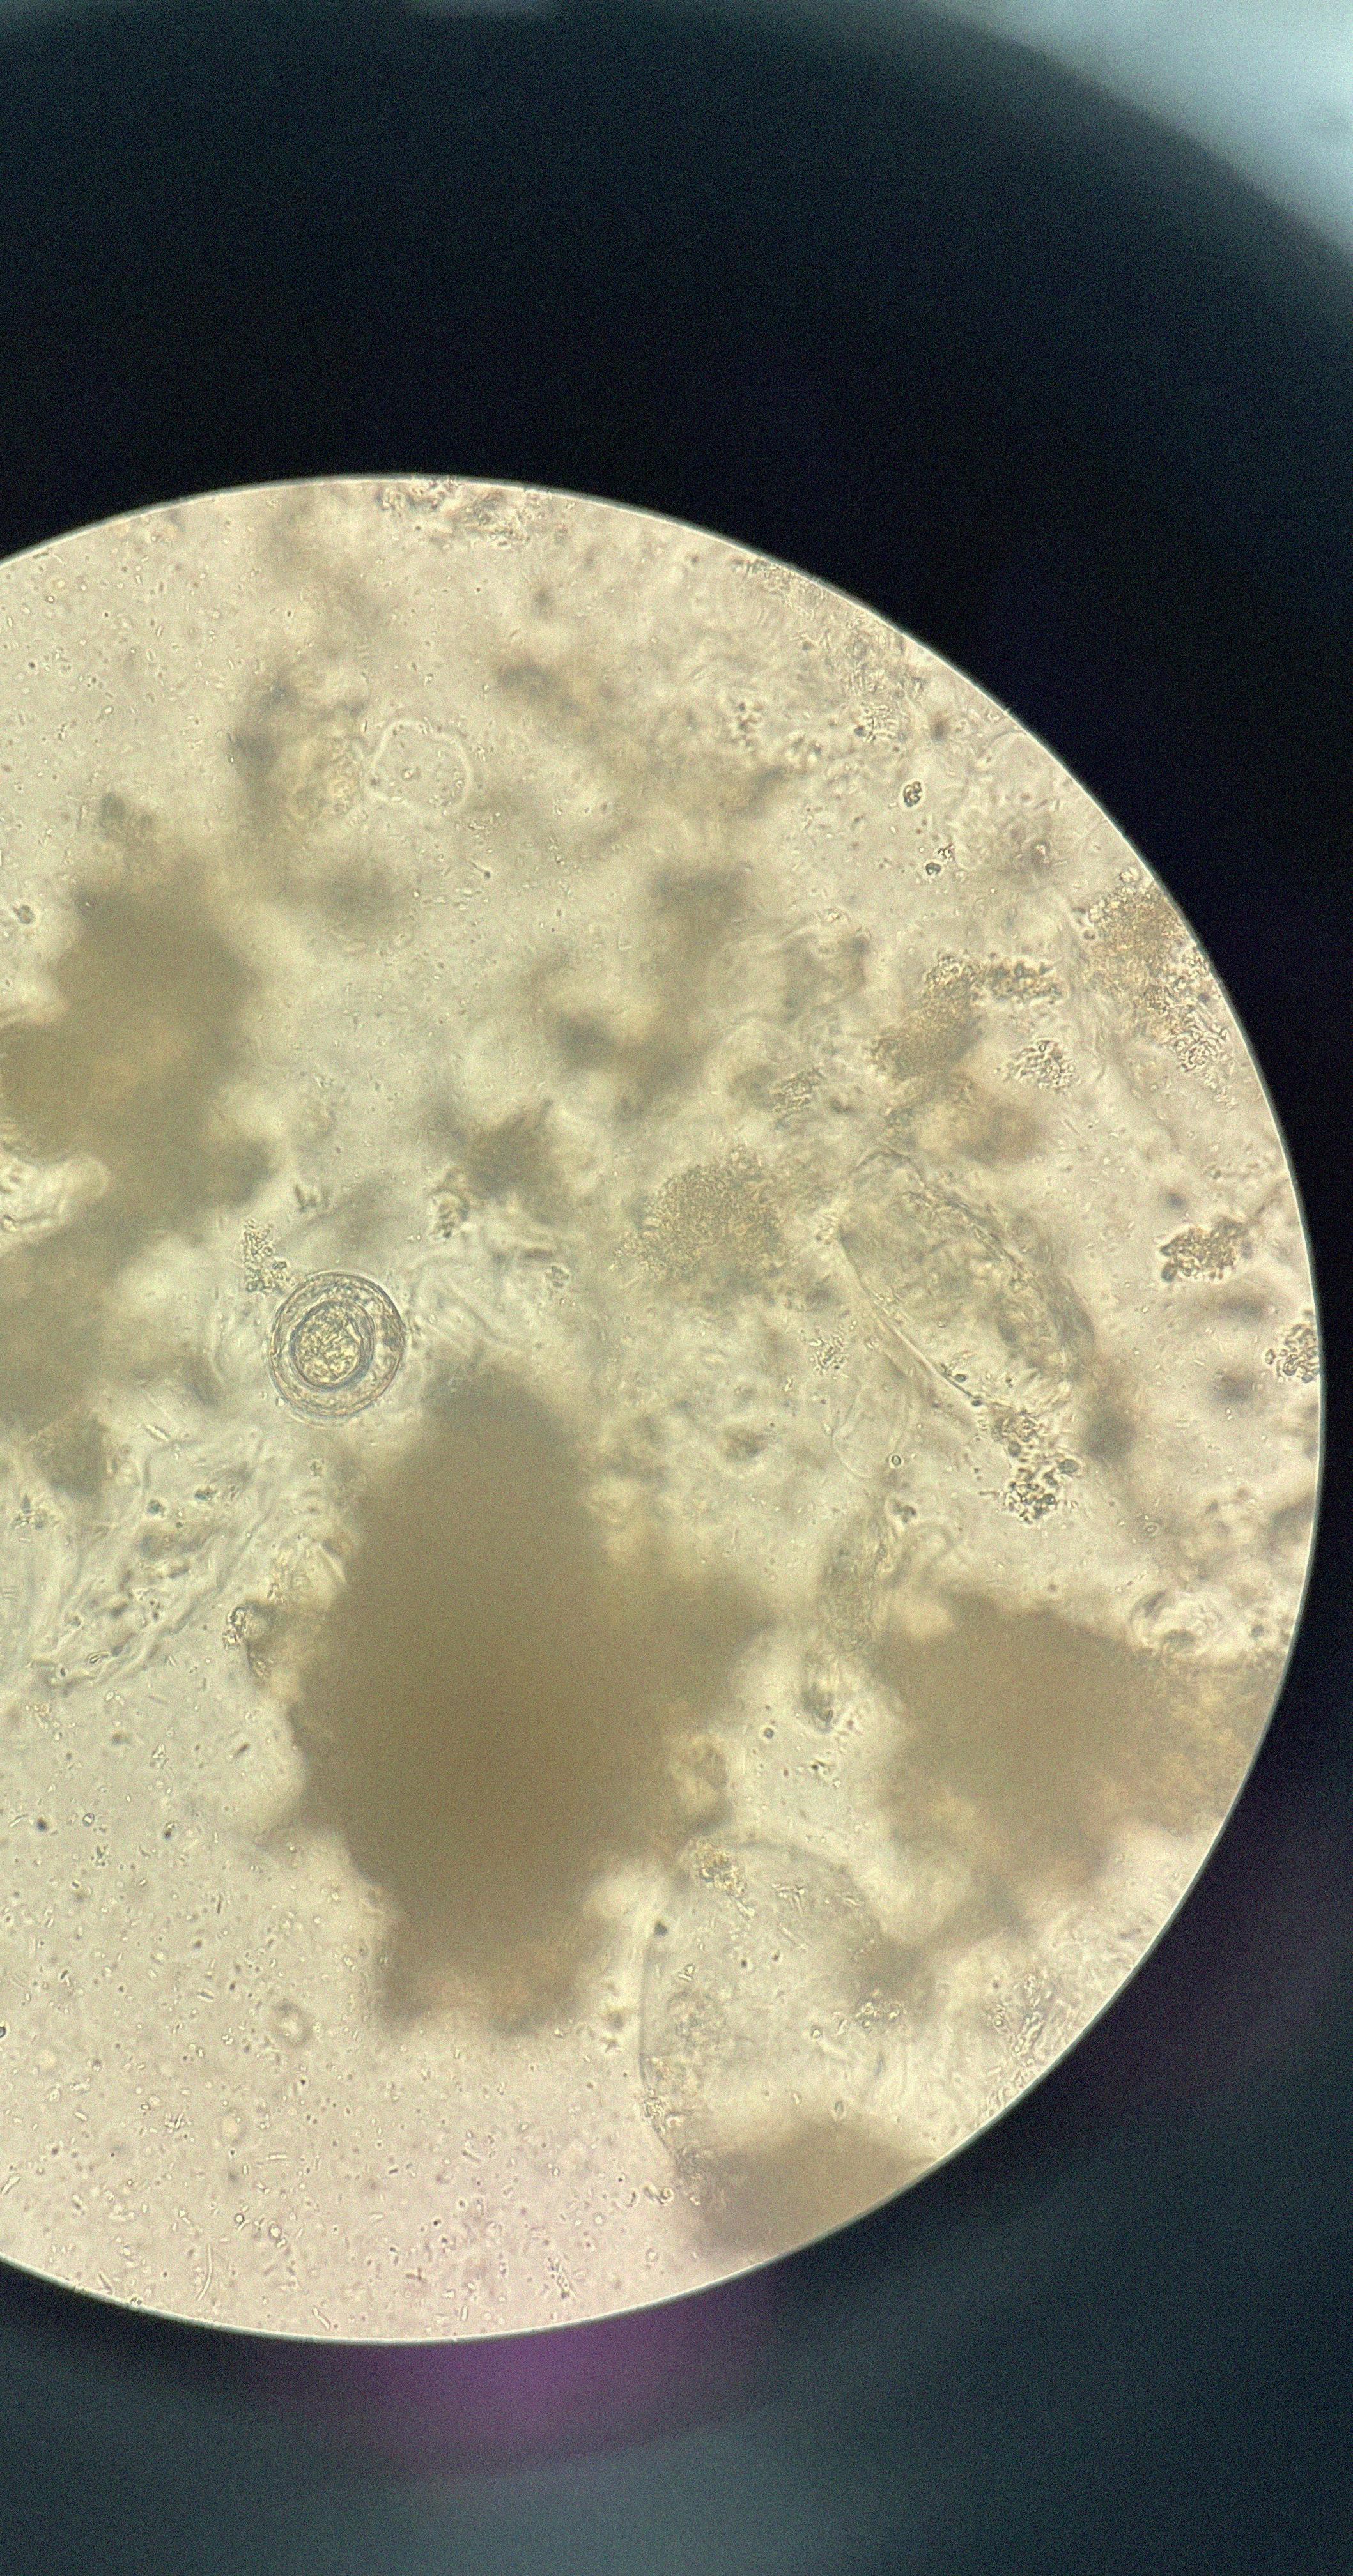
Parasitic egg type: Hymenolepis nana